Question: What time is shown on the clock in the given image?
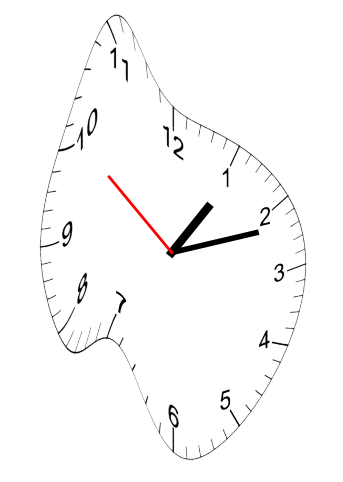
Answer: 01:11:51